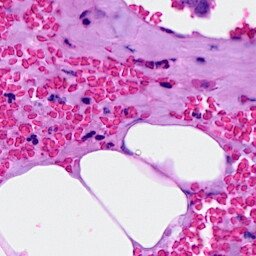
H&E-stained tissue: Breast